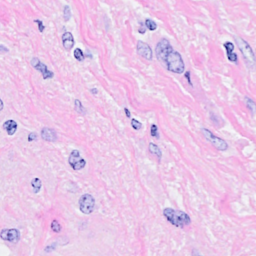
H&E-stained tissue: Breast